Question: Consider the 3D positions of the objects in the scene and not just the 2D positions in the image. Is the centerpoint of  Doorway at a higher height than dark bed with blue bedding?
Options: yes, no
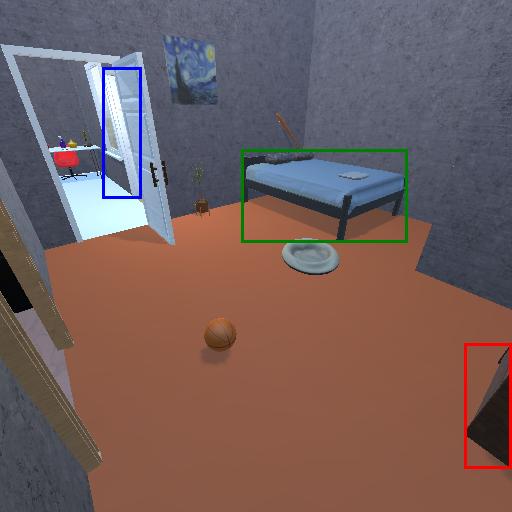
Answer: yes